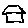
Label: house